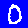
Digit: 0